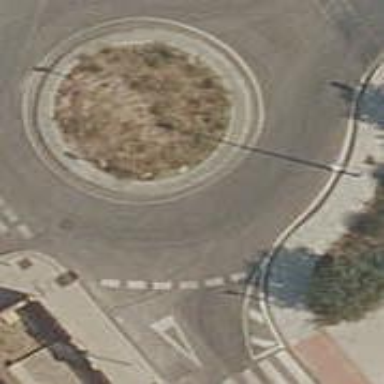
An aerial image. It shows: Kerb barrier.